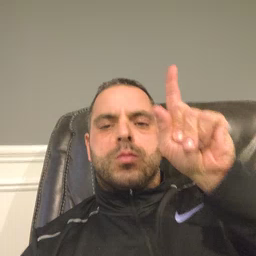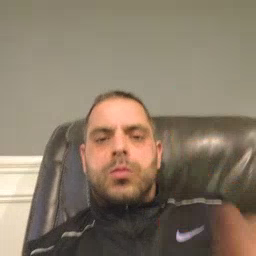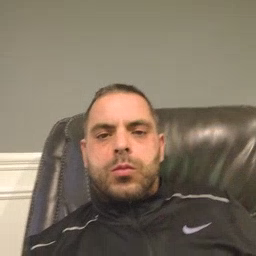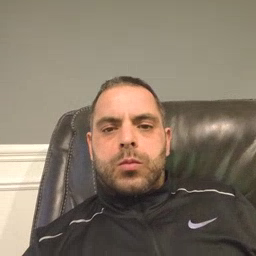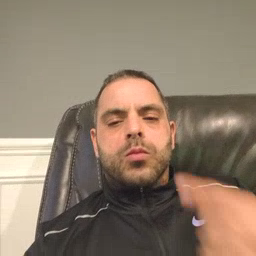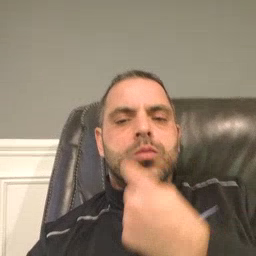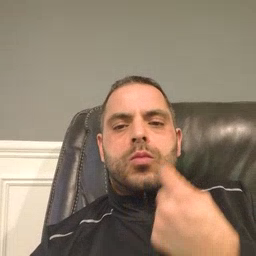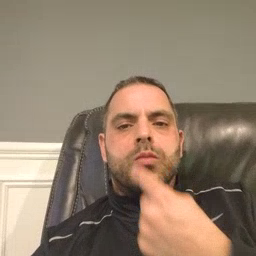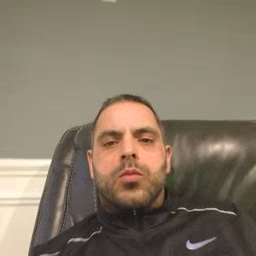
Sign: mouth